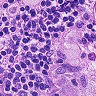
Metastatic tissue present: no